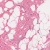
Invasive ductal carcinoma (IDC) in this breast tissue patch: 1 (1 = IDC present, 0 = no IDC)